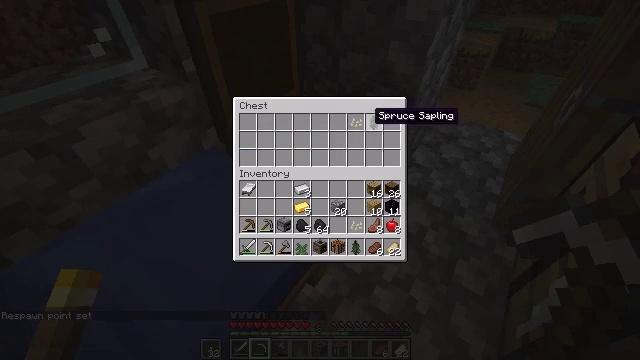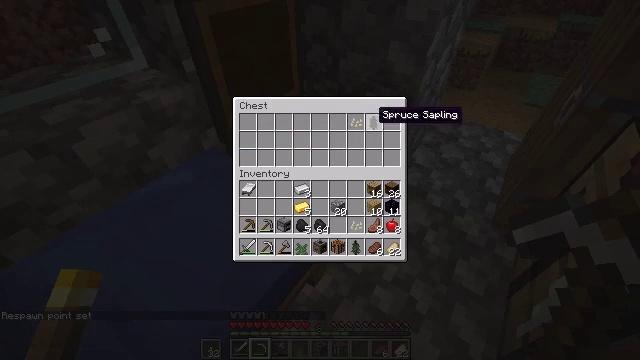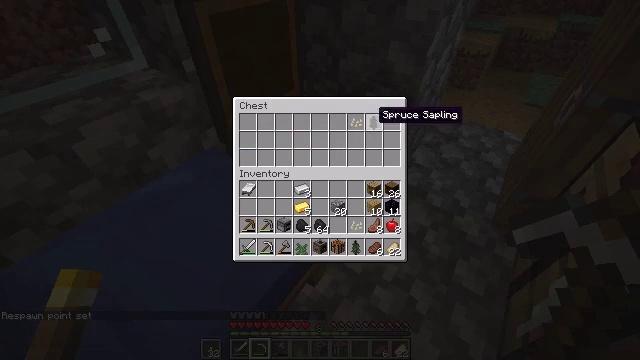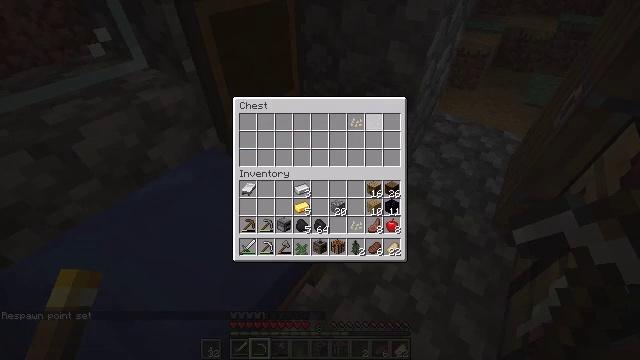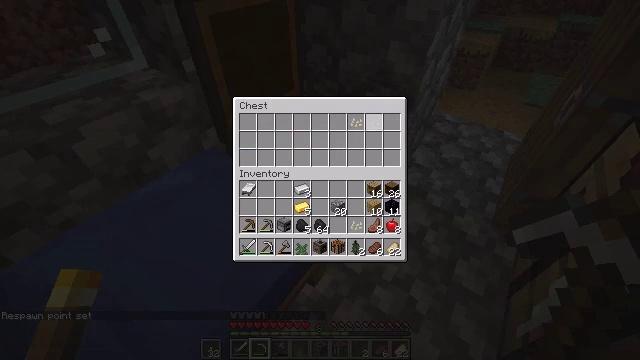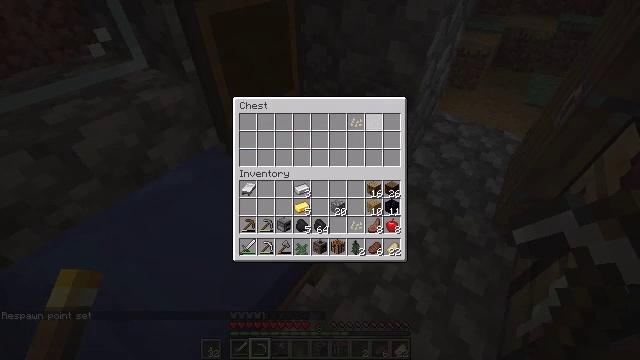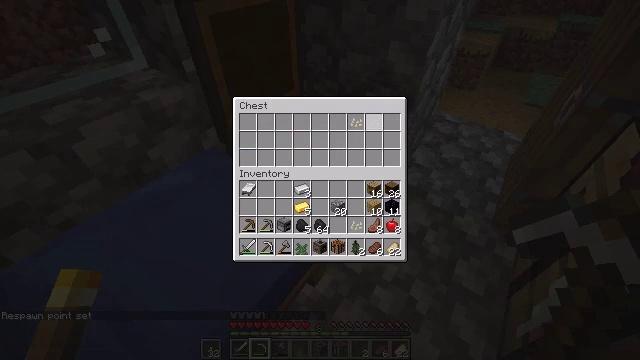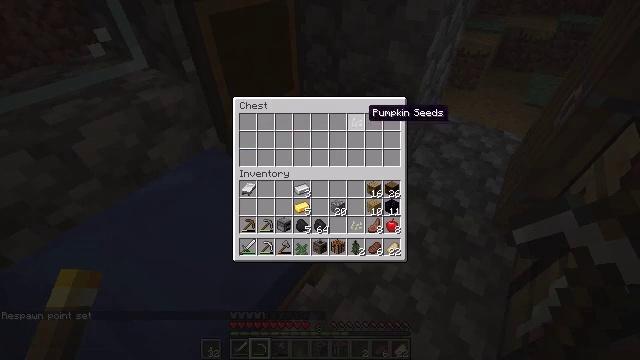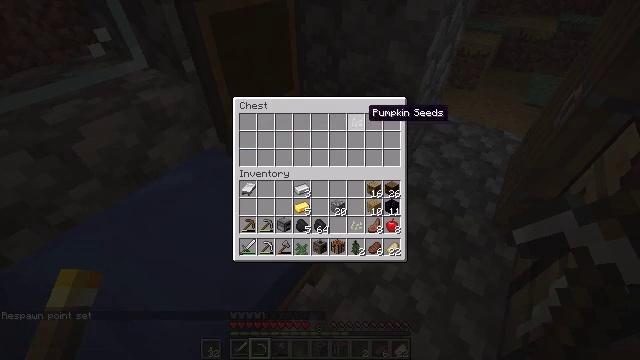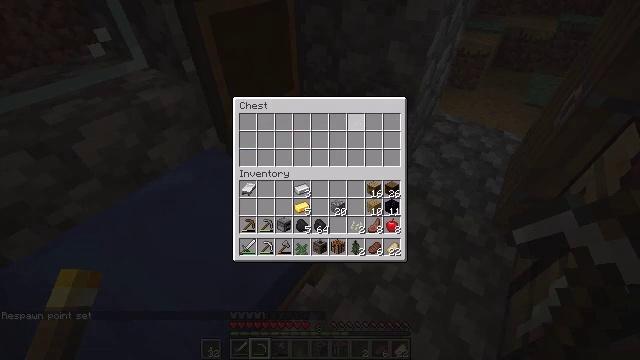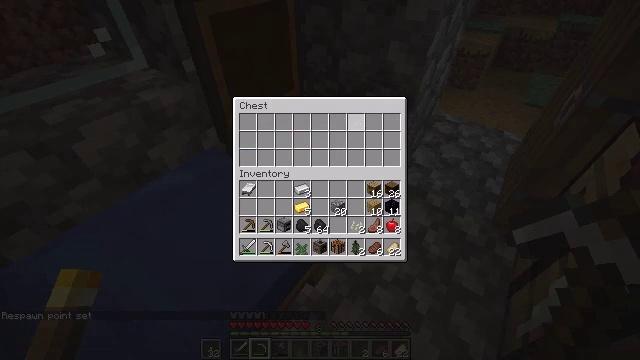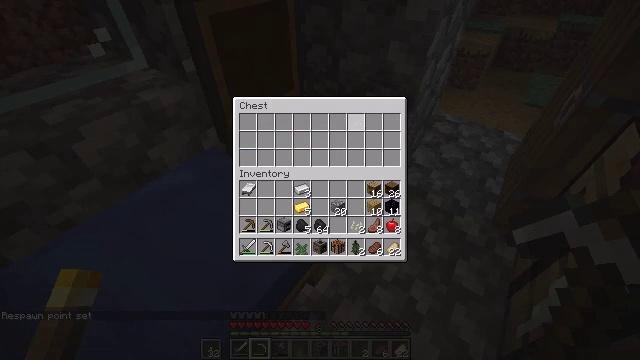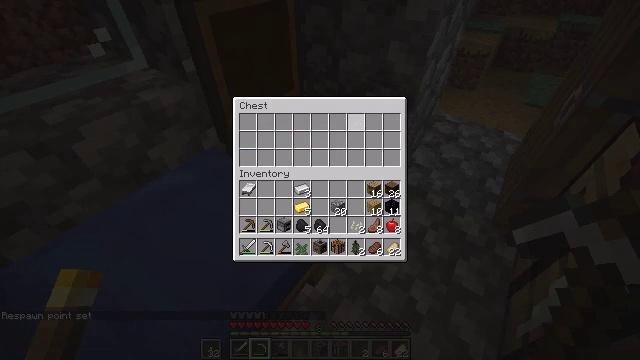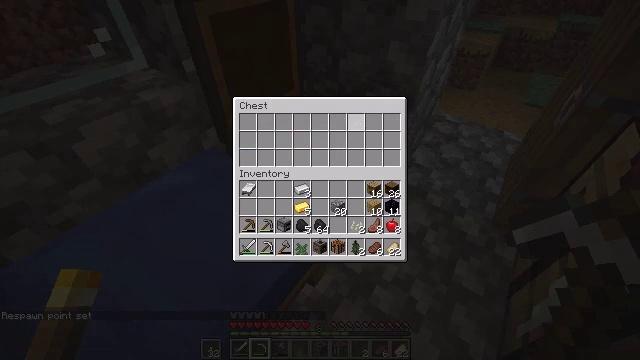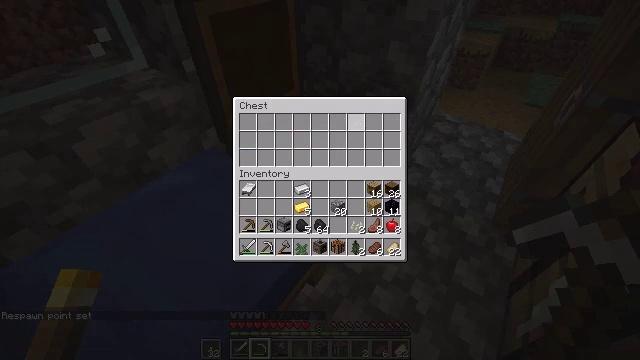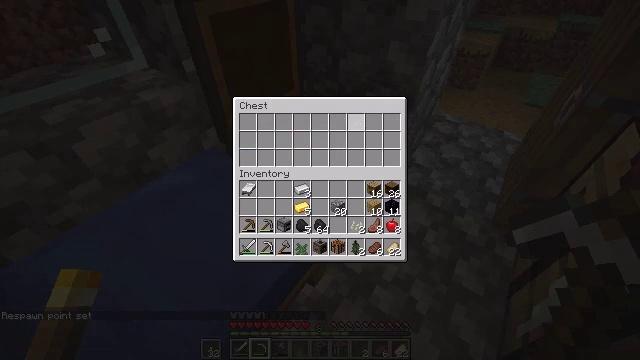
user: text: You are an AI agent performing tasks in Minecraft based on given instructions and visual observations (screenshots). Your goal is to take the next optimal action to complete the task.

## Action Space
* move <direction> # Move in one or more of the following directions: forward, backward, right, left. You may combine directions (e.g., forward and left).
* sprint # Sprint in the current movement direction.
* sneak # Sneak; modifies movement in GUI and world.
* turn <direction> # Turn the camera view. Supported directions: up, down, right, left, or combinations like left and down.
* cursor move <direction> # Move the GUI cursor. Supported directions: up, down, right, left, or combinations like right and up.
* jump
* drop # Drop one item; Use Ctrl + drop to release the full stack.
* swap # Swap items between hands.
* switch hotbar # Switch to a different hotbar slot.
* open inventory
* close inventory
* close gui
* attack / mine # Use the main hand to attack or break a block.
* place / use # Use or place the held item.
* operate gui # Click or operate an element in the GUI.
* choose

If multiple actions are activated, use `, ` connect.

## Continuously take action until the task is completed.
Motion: motion action
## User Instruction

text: Drop pumpkin seeds.
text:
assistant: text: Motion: sneak
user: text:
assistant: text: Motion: sneak
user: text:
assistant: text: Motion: sneak, operate gui
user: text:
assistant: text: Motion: sneak, operate gui
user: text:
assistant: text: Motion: sneak
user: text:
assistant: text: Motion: sneak
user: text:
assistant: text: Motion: sneak
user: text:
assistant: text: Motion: sneak
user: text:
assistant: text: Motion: sneak, operate gui
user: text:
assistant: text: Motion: sneak, operate gui
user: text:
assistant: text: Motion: sneak, operate gui
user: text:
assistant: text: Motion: sneak
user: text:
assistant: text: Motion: sneak
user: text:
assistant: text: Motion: no_op
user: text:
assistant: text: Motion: no_op
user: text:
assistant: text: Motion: cursor move right and up
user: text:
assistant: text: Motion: turn right and up
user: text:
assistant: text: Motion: turn right and up
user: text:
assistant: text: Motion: turn right and up
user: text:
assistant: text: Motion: turn up
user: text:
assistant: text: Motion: no_op
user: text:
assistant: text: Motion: move forward
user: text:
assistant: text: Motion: move forward
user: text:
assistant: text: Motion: move forward
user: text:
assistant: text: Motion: move forward, turn left and down
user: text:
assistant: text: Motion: move forward, turn left and down
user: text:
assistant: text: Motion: move forward, turn left
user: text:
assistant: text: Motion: move forward, turn right
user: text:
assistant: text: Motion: move forward, turn right
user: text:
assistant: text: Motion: move forward, turn right